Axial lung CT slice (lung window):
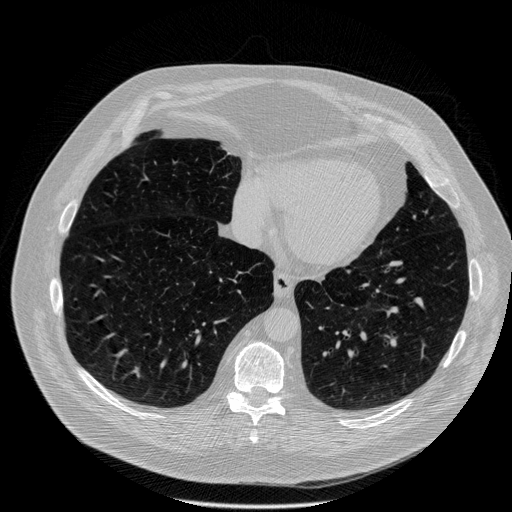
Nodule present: no